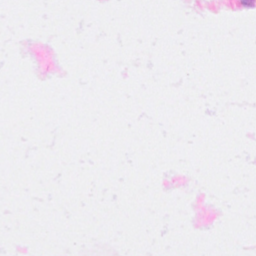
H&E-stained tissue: Breast